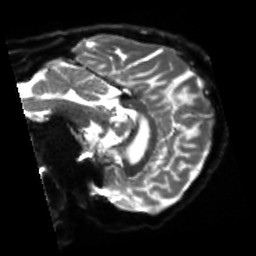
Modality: sbref
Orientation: sagittal
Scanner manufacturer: siemens
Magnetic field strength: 3 T
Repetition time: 4 s
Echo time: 0.0594 s